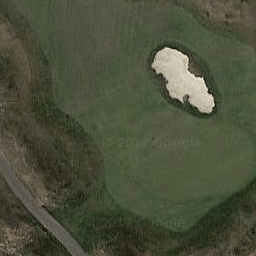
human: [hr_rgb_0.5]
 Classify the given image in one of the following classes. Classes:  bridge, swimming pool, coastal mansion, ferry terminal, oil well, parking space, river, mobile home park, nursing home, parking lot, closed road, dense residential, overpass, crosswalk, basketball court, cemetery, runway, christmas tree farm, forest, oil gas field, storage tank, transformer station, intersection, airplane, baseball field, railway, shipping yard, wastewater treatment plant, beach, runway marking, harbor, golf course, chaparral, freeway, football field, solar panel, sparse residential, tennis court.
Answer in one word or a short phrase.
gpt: golf course